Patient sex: M
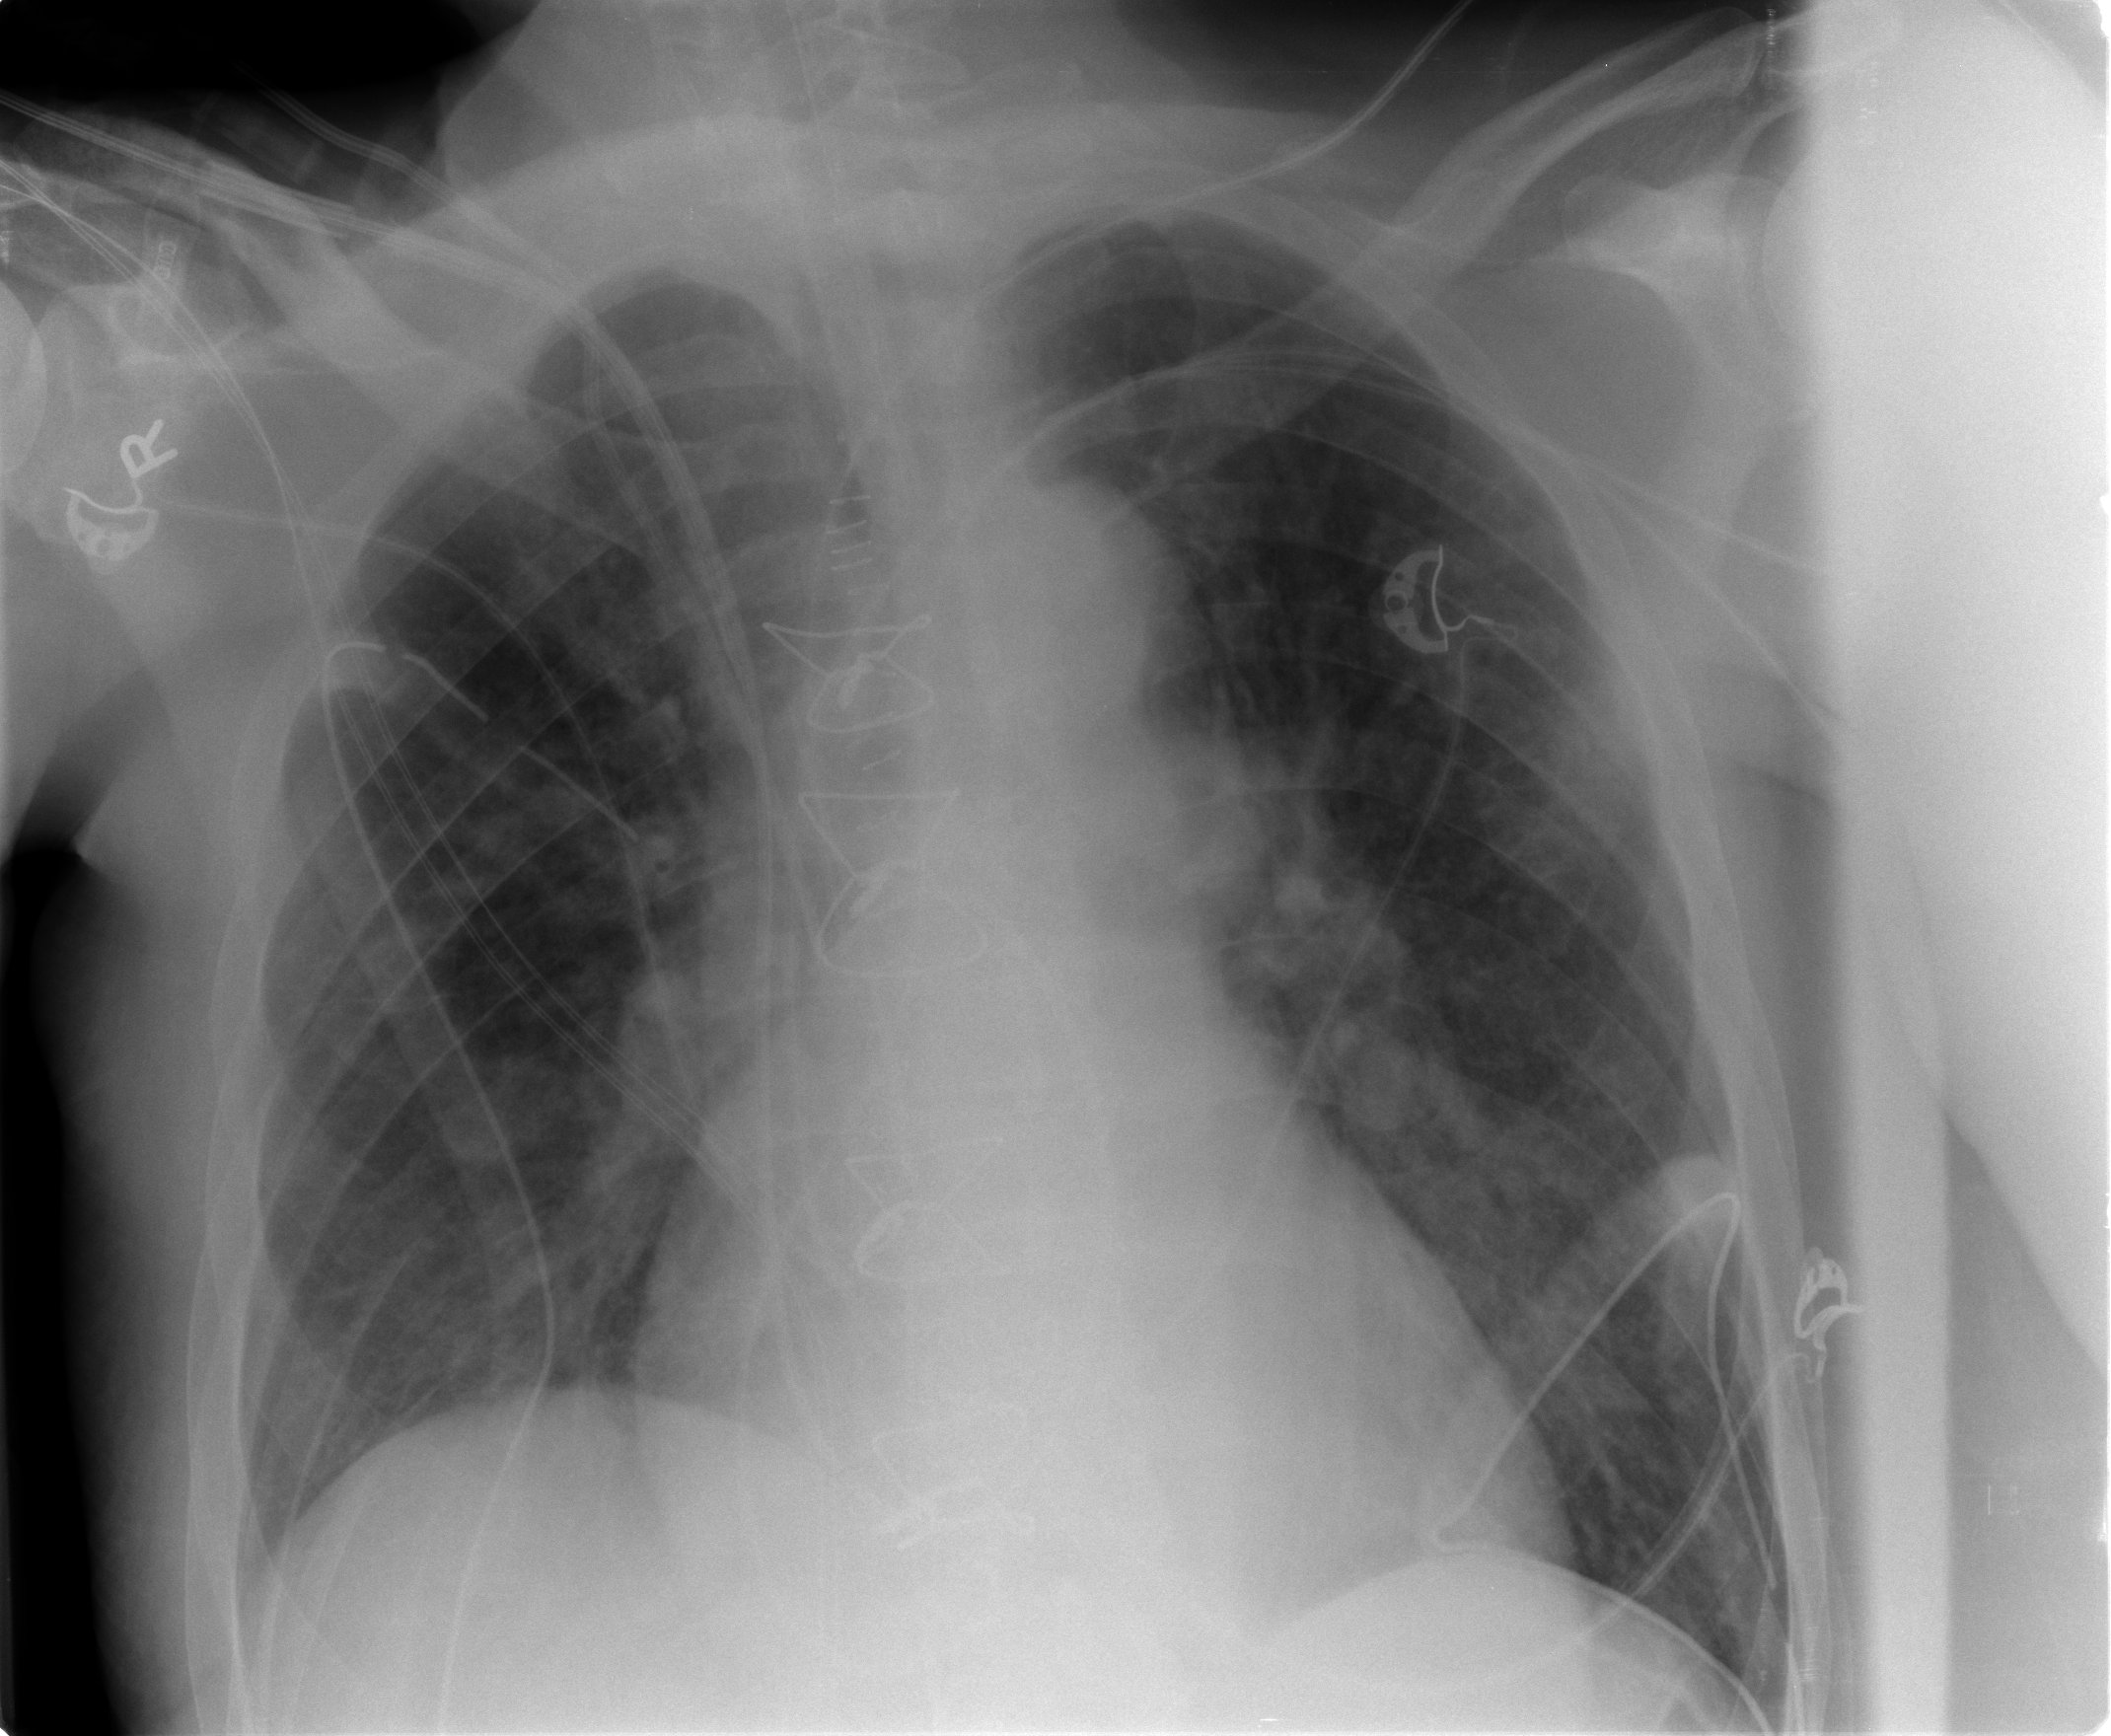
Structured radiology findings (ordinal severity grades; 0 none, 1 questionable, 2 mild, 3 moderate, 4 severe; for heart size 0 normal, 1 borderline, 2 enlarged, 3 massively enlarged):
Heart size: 0
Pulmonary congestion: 1
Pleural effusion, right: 0
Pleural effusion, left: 0
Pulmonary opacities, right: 0
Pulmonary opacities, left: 0
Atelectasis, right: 0
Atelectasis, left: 2